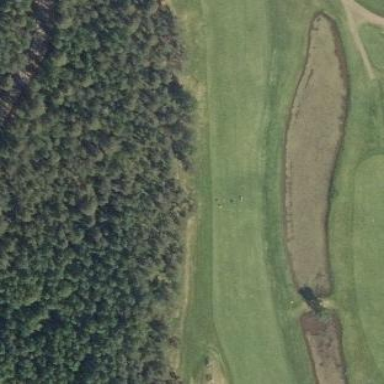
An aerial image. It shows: Golf fairway surrounded by grass.